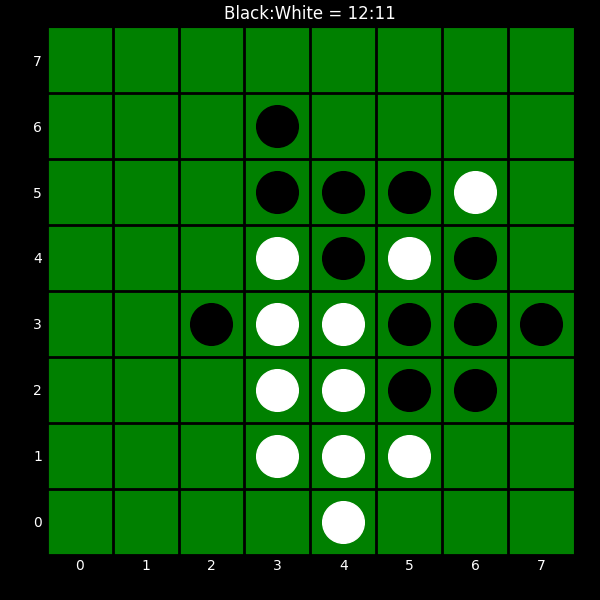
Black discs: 12
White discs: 11